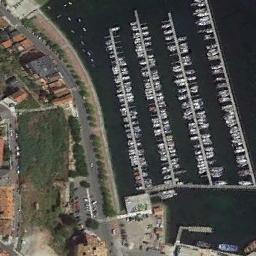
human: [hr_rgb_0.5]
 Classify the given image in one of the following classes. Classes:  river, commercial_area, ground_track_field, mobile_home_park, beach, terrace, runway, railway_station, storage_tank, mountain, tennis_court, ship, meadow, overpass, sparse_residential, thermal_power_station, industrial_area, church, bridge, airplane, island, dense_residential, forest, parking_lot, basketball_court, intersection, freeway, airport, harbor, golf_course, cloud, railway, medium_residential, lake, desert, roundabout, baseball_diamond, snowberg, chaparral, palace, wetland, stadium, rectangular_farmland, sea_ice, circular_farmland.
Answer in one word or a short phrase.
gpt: harbor